Field crop: tomato
Growth stage: 1
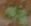
Species: solanum